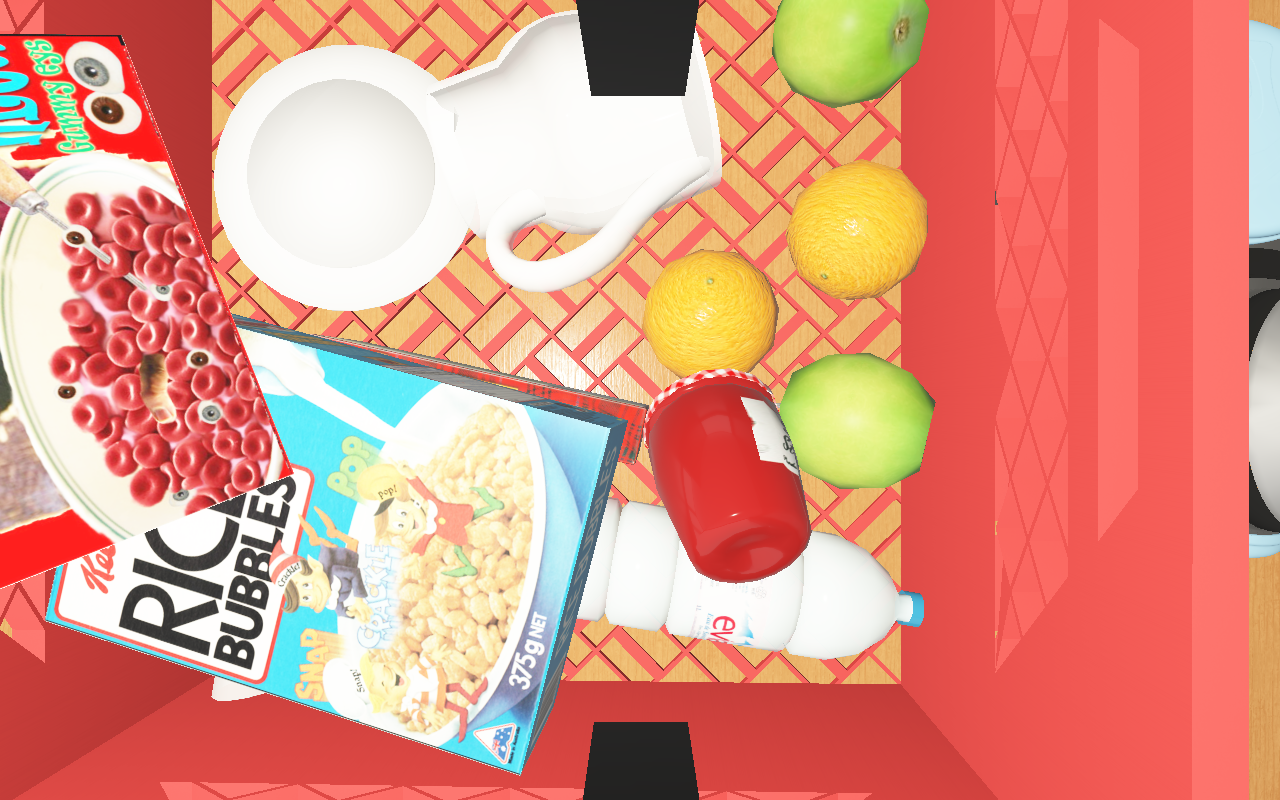
Objects in the scene:
carafe
apple
apple
orange
orange
honey jar
cereal box
cereal box